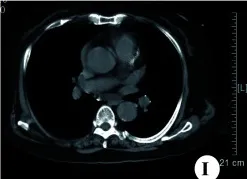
CT scanning and microbiological identification of case 1. (I) Chest CT showing left-sided pleural effusion disappeared following treatment.
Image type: radiology (ct)